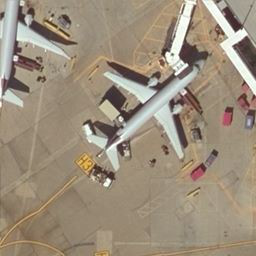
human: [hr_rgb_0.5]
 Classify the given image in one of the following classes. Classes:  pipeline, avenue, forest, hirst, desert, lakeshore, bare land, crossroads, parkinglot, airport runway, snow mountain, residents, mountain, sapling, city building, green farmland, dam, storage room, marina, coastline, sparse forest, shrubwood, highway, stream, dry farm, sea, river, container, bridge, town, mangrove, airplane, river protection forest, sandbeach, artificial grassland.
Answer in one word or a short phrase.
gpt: airplane